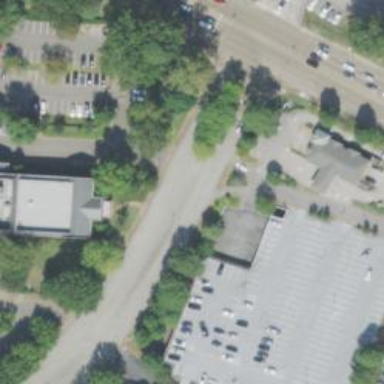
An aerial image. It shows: Multi-storey parking building.